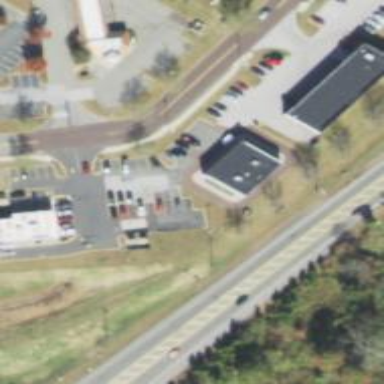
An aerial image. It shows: Post office.